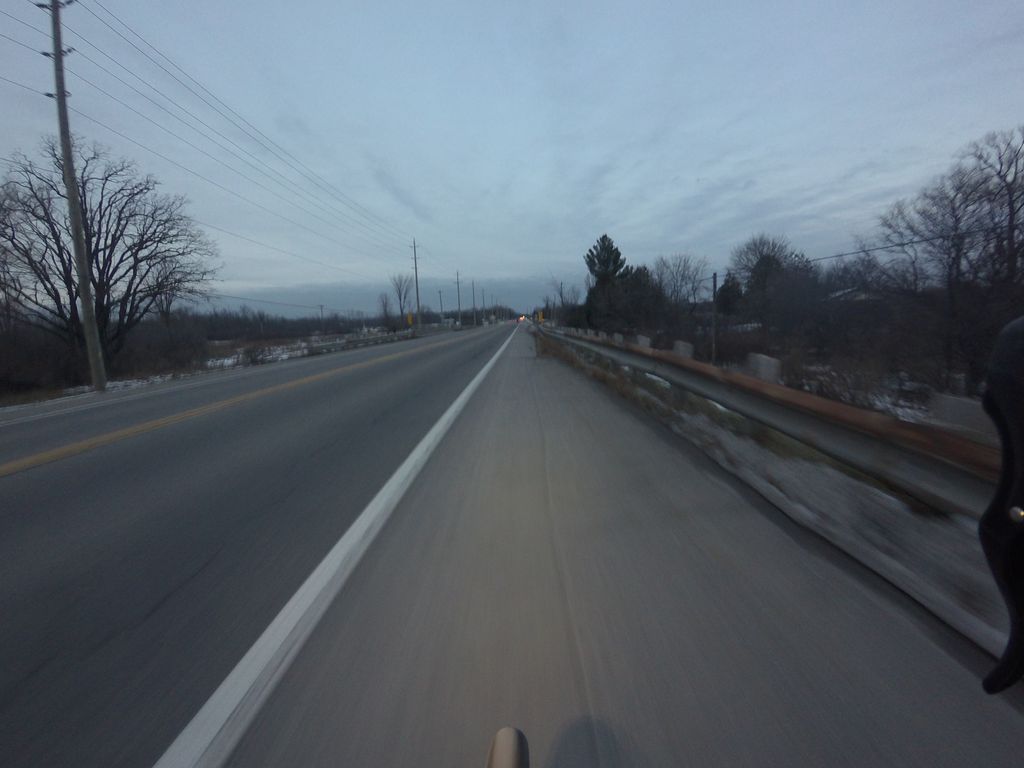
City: ottawa-gatineau